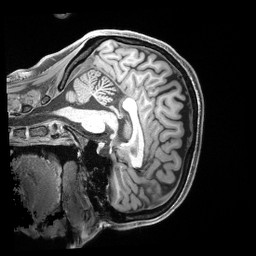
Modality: T1w
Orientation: sagittal
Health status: healthy
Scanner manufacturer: siemens
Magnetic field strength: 3 T
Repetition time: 2.4 s
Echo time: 0.00222 s